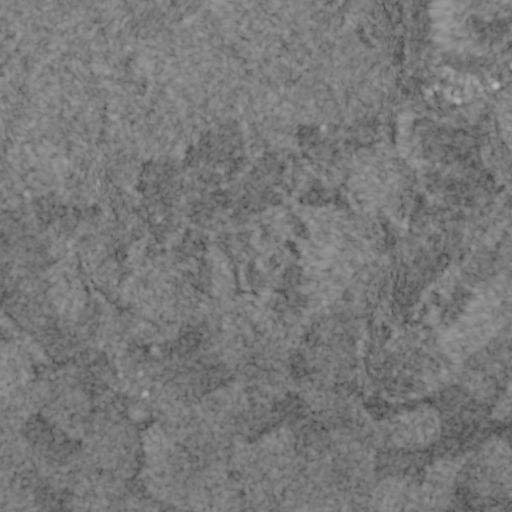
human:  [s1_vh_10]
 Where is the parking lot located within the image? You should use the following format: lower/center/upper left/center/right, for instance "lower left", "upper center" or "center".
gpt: The parking lot is located in the upper right of the image.
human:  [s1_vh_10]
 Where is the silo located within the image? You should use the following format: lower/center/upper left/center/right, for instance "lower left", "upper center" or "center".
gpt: The silo is located in the lower center of the image.
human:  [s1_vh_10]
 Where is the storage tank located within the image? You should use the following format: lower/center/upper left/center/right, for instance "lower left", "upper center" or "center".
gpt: The storage tank is located in the lower center of the image.
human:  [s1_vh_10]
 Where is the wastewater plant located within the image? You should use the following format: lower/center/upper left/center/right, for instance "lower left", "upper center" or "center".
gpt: The wastewater plant is located in the upper right of the image.
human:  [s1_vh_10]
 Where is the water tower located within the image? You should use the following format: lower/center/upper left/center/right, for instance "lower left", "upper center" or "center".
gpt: The water tower is located in the center of the image.
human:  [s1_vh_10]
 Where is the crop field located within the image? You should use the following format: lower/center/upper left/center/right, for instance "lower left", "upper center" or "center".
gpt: There is no crop field in the image.

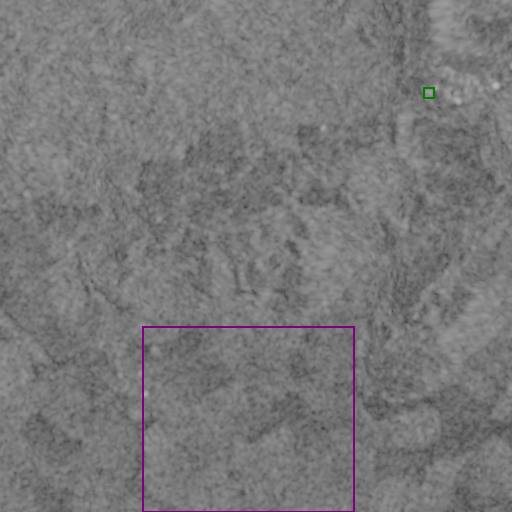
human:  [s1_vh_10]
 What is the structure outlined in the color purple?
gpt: The structure outlined in purple is a crop field.
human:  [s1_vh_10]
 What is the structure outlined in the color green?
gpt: The structure outlined in green is a wastewater plant.
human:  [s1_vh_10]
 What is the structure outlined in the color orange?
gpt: There is no orange outline.